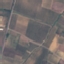
Land use / land cover: PermanentCrop